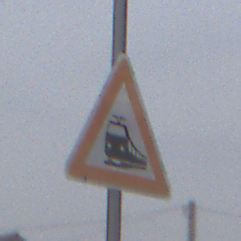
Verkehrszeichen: Bahnuebergang
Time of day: Midday
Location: Outdoor (Suburban)
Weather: Overcast
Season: NotSpecified
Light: Natural